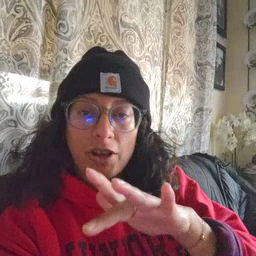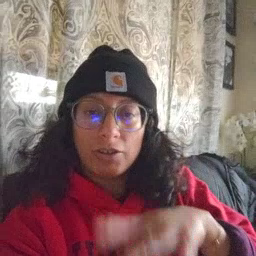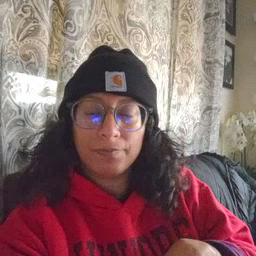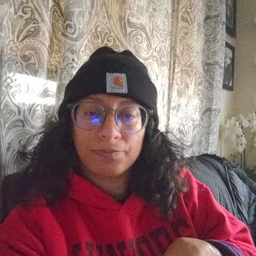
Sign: touch